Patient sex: F
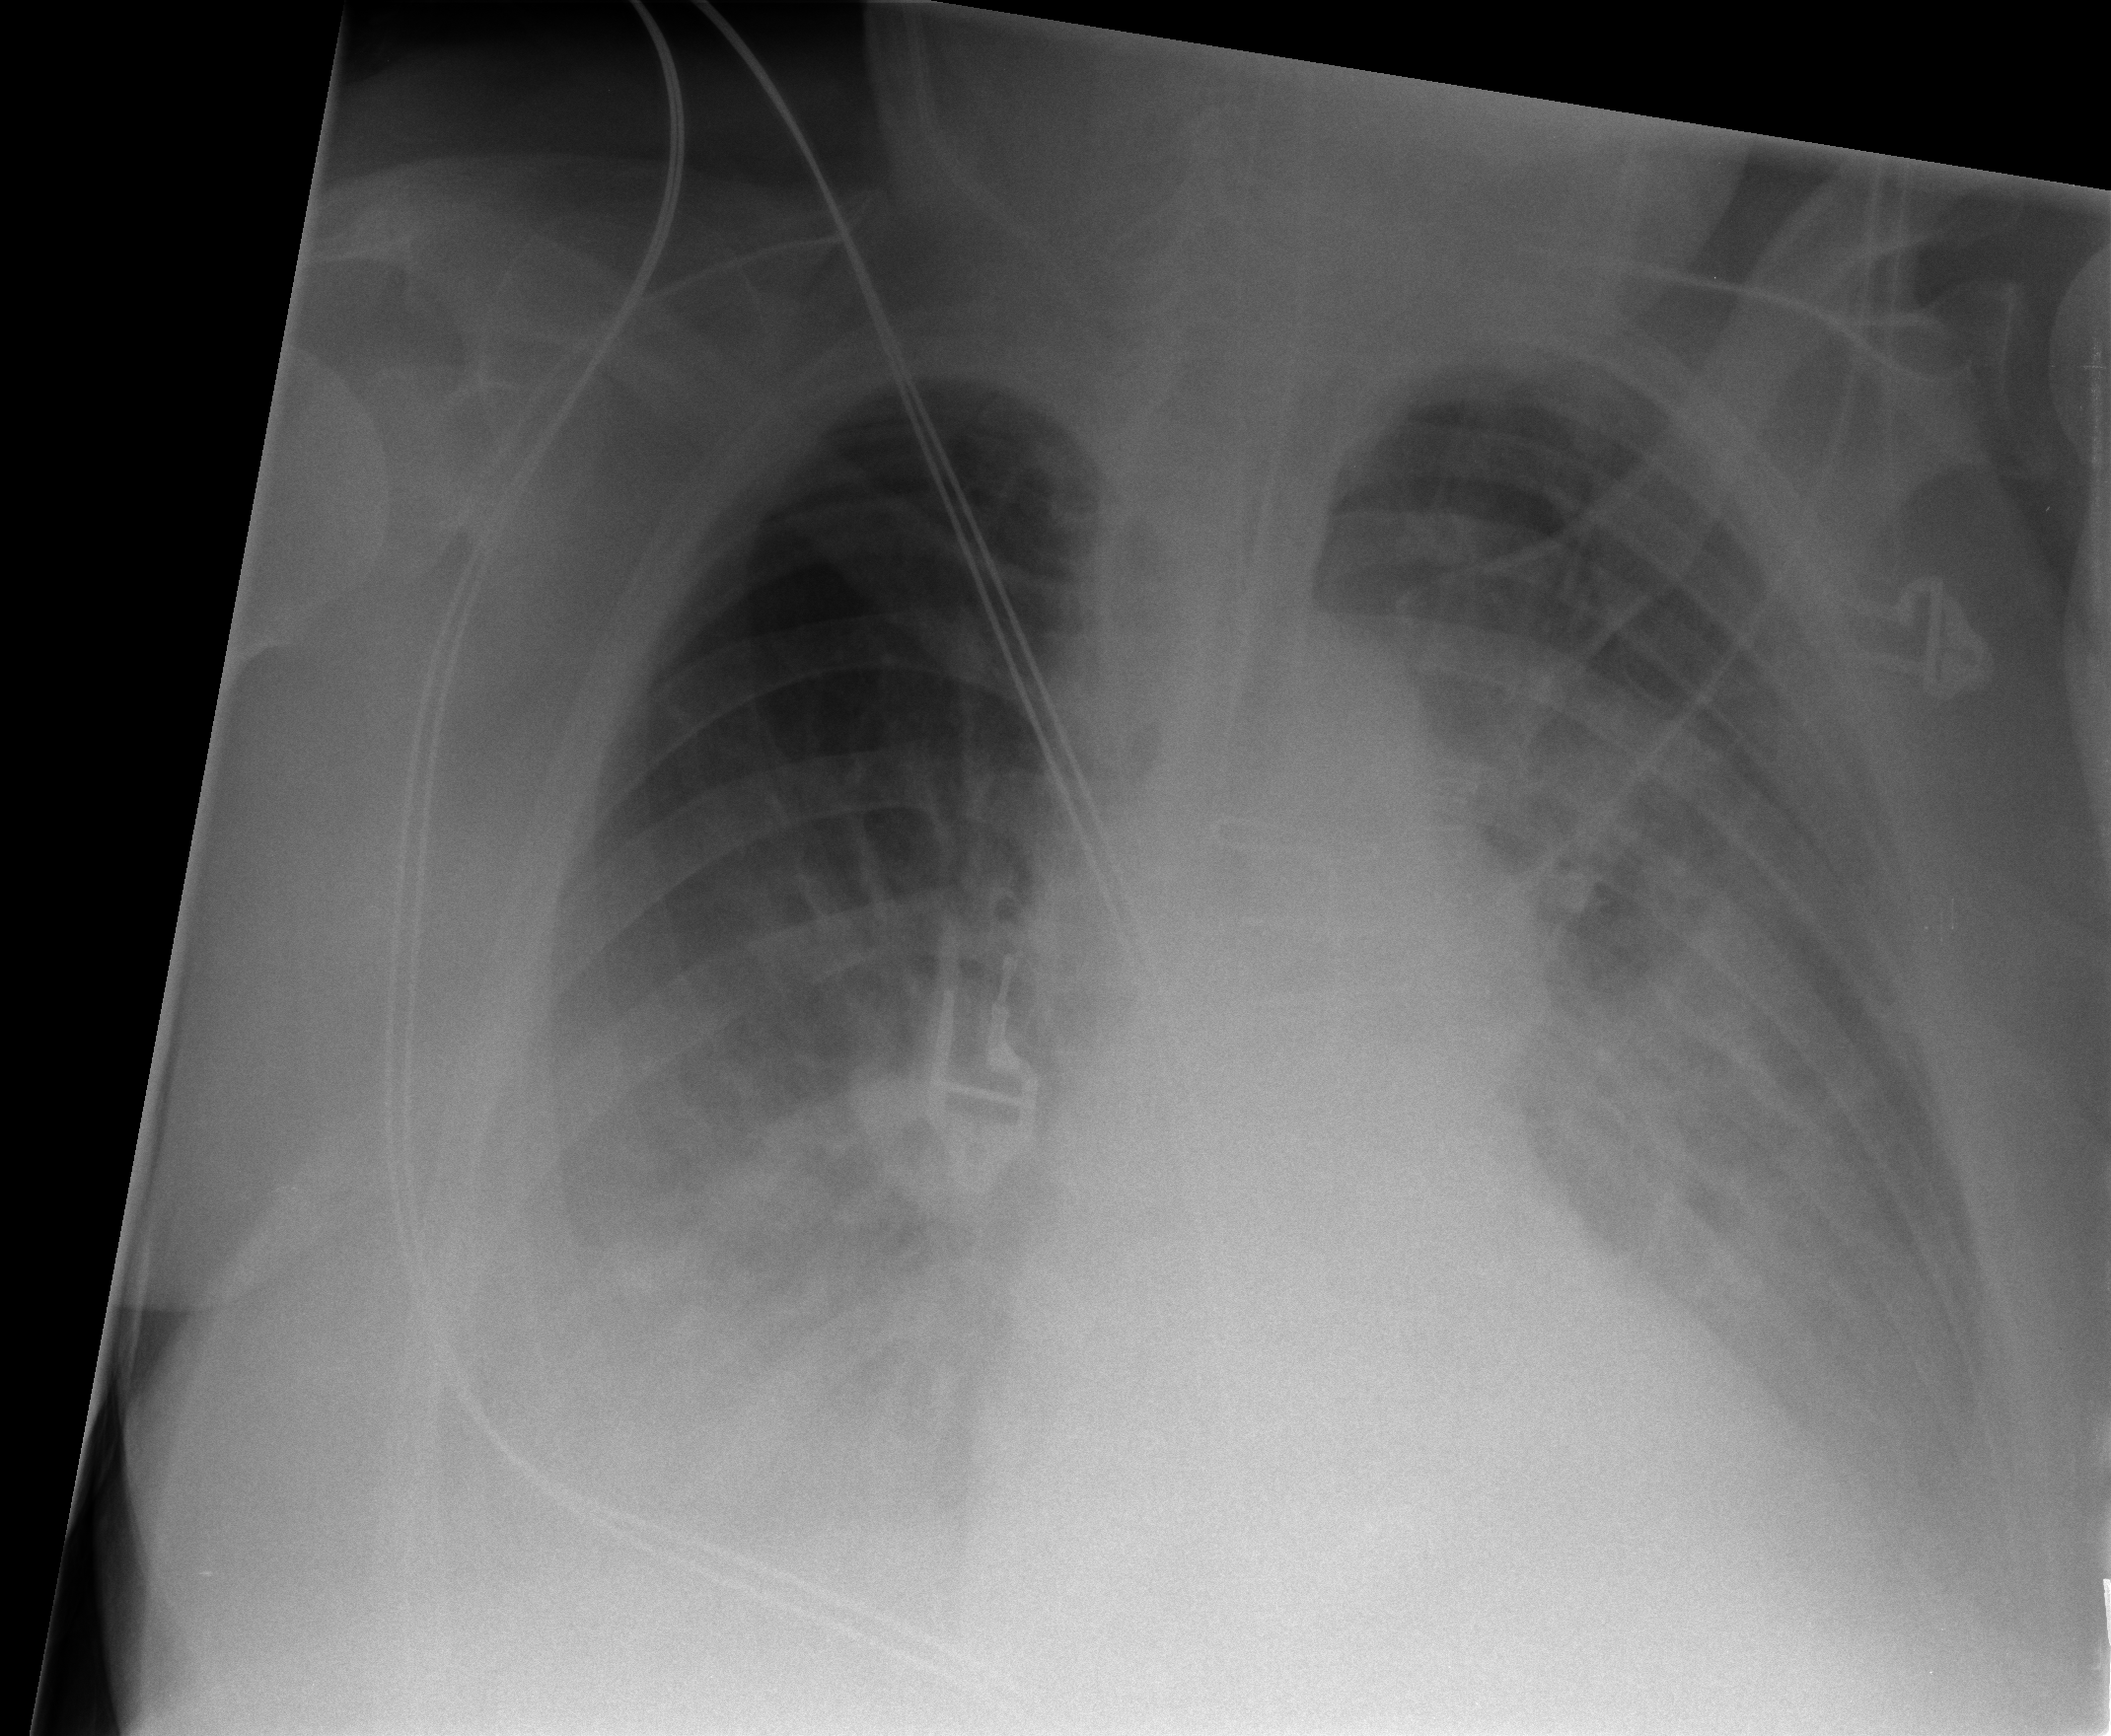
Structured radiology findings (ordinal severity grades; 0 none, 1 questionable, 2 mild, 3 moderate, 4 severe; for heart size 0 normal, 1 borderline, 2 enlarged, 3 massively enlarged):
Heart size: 2
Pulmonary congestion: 2
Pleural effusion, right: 3
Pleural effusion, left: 3
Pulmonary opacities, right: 3
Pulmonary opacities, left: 3
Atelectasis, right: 3
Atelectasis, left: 3